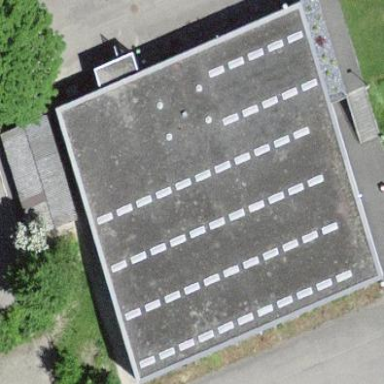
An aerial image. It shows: School building.